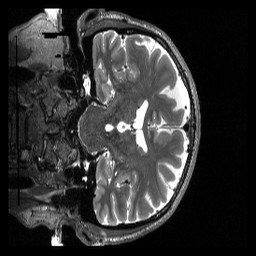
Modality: T2w
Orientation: coronal
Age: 66
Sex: male
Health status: healthy
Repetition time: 3.2 s
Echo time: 0.563 s